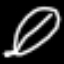
Label: leaf